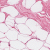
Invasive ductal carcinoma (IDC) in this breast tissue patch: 0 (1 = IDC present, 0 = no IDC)